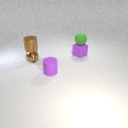
small purple rubber cylinder to the right of small brown metal sphere